Question: I am attempting to draw a 'circular/oval/ellipse' custom UIView in iOS (using swift)
I am drawing the UIView using a subclass as follows
'''
import Foundation
import UIKit
class CustomEllipse: UIView {
override func drawRect(rect: CGRect)
{
var ovalPath = UIBezierPath(ovalInRect: rect)
UIColor.grayColor().setFill()
ovalPath.fill()
}
}
'''
This produces output similar to the following

I now need to define a clickable area for this 'CustomEllipse'.
However, when I define a UITapGestureRecognizer for the 'CustomElipse', the black corners seen above are clickable by default.
Is there a way to make just the grey ellipse clickable?
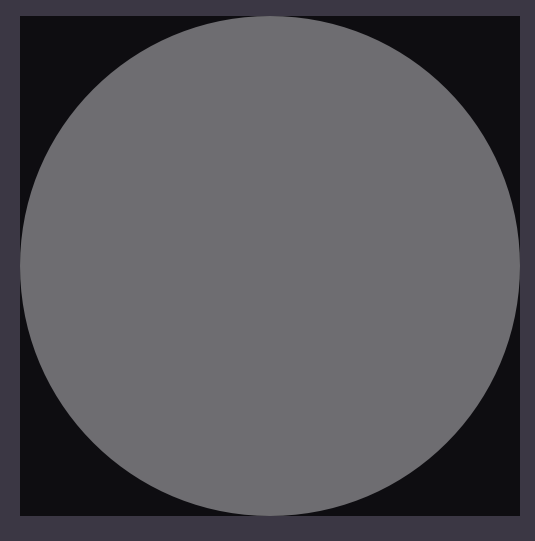
Answer: You can customize the clickable area by overriding <URL> method.
By default, the area is the same as 'bounds' rectangle.
In this case, you can use <URL> method in 'UIBezierPath'. like this:
'''
class CustomEllipse: UIView {
var ovalPath:UIBezierPath?
override func drawRect(rect: CGRect) {
ovalPath = UIBezierPath(ovalInRect: rect)
UIColor.grayColor().setFill()
ovalPath!.fill()
}
override func pointInside(point: CGPoint, withEvent event: UIEvent?) -> Bool {
return ovalPath?.containsPoint(point) == true
}
}
'''